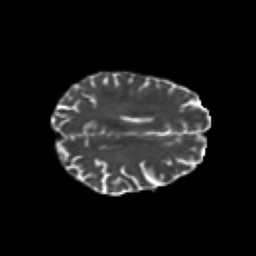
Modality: T2w
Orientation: axial
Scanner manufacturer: siemens
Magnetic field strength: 3 T
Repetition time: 6.8 s
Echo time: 0.093 s